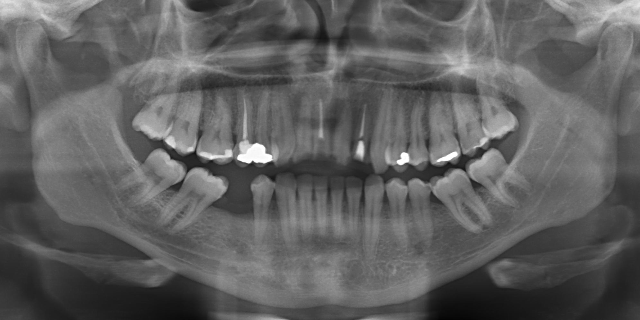
adult